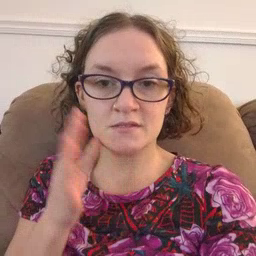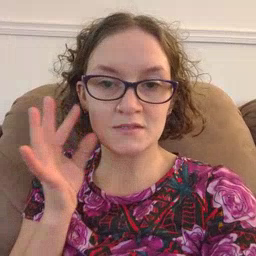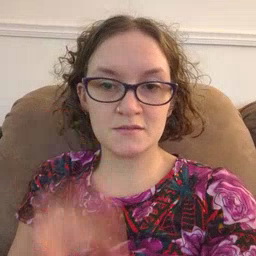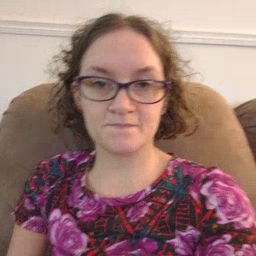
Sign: kitty